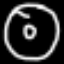
Label: donut